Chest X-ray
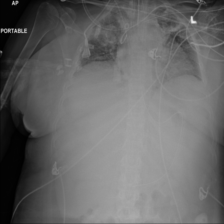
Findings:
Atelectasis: negative
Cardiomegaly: negative
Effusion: negative
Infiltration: positive
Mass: negative
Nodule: negative
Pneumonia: negative
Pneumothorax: negative
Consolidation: negative
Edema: negative
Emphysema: negative
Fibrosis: negative
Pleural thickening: negative
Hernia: negative